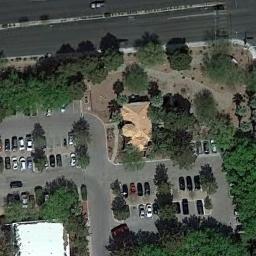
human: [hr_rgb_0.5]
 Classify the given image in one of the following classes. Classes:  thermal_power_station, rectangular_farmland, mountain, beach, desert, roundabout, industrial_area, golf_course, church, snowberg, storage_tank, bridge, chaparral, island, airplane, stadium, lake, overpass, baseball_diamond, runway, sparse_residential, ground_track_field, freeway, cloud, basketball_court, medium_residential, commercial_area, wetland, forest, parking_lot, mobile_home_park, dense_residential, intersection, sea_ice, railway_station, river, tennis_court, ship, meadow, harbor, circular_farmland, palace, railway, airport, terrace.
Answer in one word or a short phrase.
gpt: sparse_residential